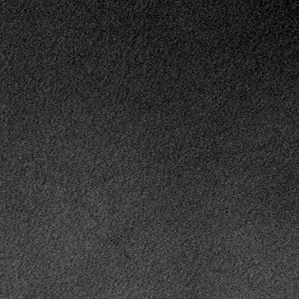
Label: frost